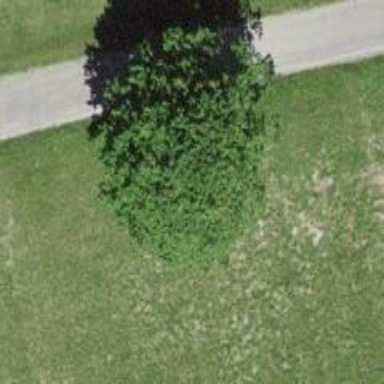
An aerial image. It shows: Single tag "natural: tree."